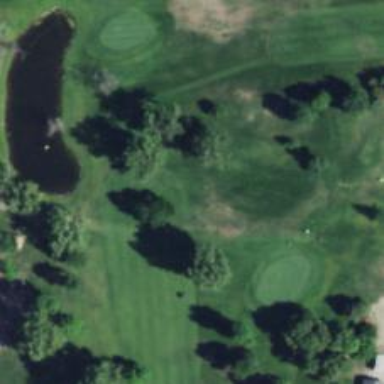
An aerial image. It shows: Golf hole.